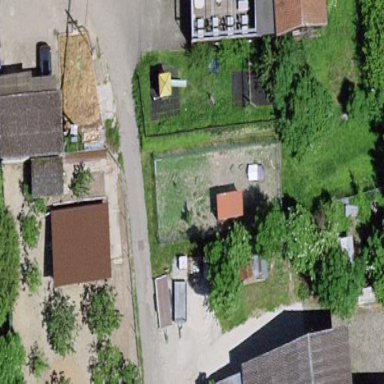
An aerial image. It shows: Garden that is leisure land.